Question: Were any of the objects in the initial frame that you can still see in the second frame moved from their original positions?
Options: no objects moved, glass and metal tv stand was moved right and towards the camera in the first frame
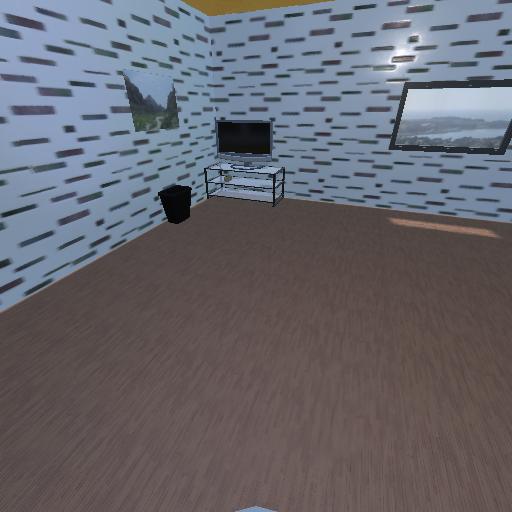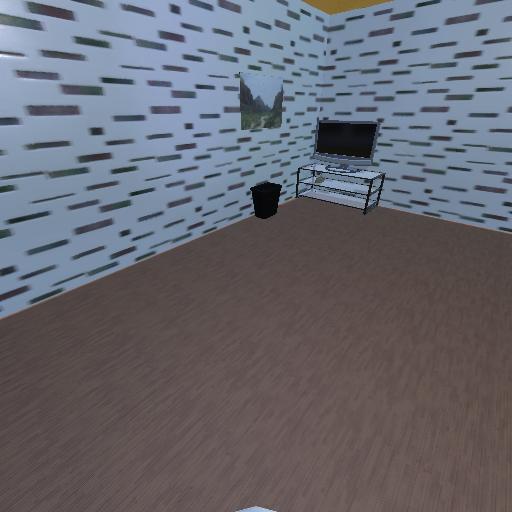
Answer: no objects moved